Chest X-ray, PA view. Patient: 42 years old, sex F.
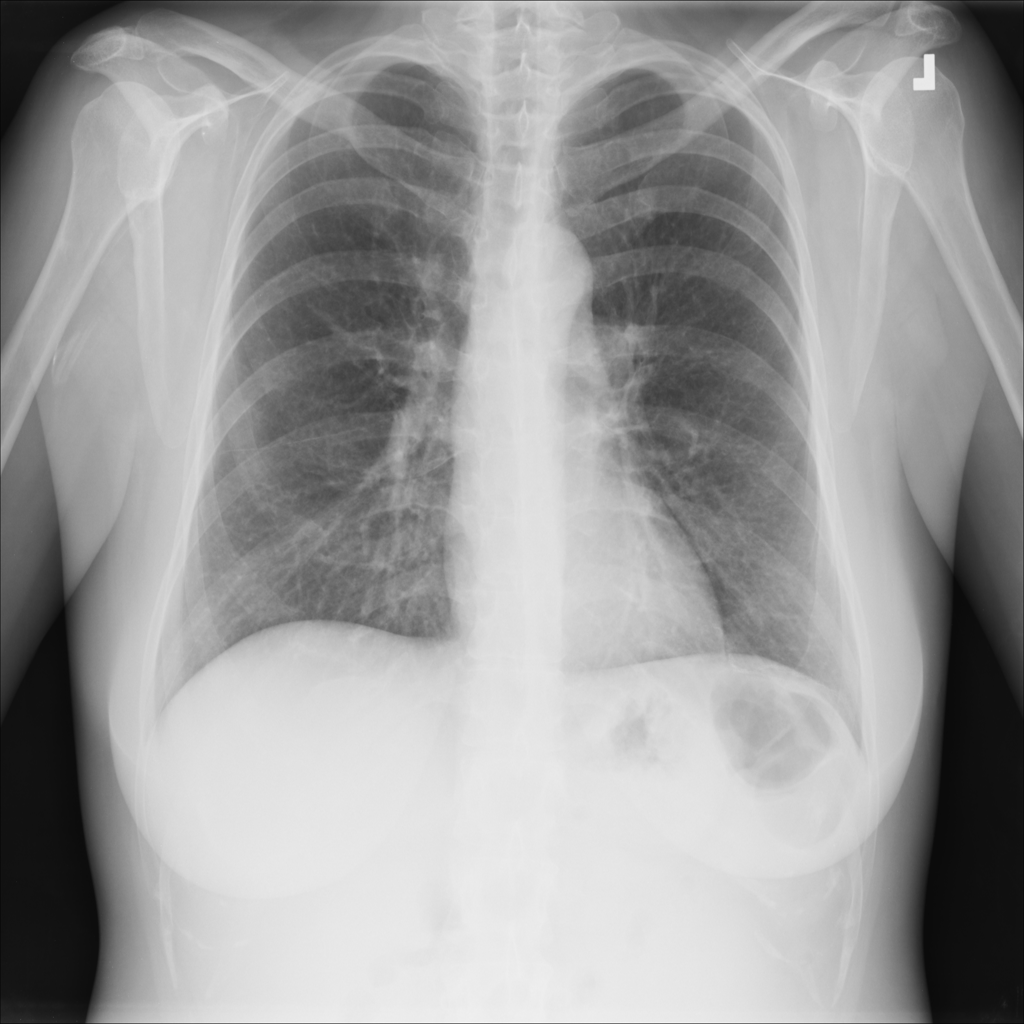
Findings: No Finding